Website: bh-photo
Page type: customer-info-address
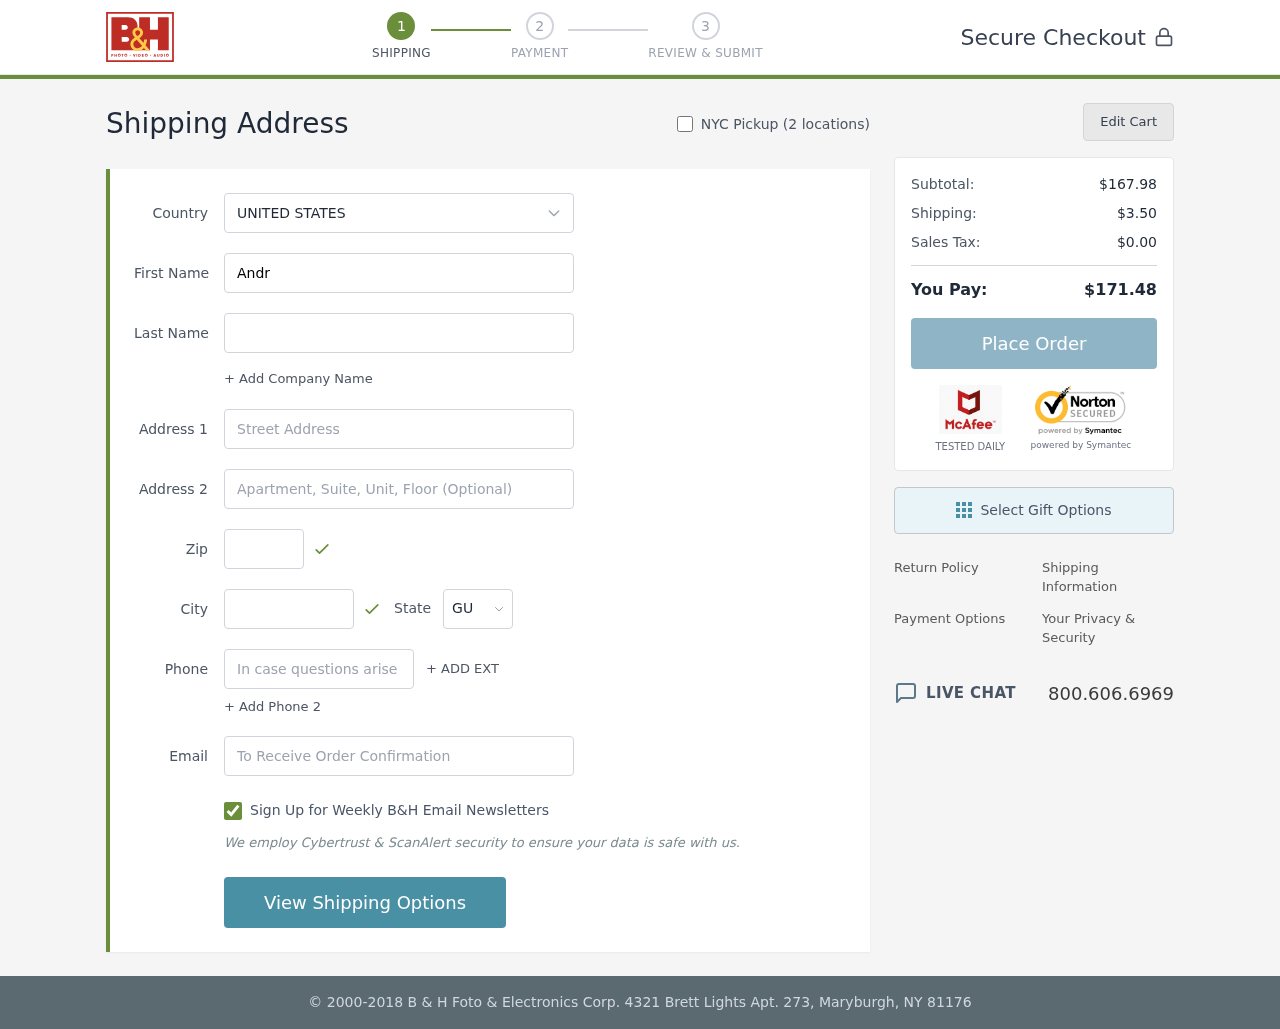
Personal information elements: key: PII_CITY
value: Gomezstad
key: PII_COUNTRY
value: United States
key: PII_EMAIL
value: andrew_page@hotmail.com
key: PII_FIRSTNAME
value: Andrew
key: PII_LASTNAME
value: Page
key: PII_PHONE
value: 4978889880
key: PII_POSTCODE
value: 07169
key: PII_STATE_ABBR
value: GU
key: PII_STREET
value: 49109 Kevin Spur Suite 773
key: PII_STREET2
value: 75264 Stone Stream Suite 024
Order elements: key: ORDER_SUBTOTAL
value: $167.98
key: ORDER_SHIPPING_COST
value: $3.50
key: ORDER_TAX
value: $0.00
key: ORDER_TOTAL
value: $171.48